Field crop: maize
Growth stage: 1
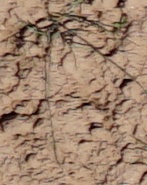
Species: lolium